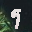
Label: 9